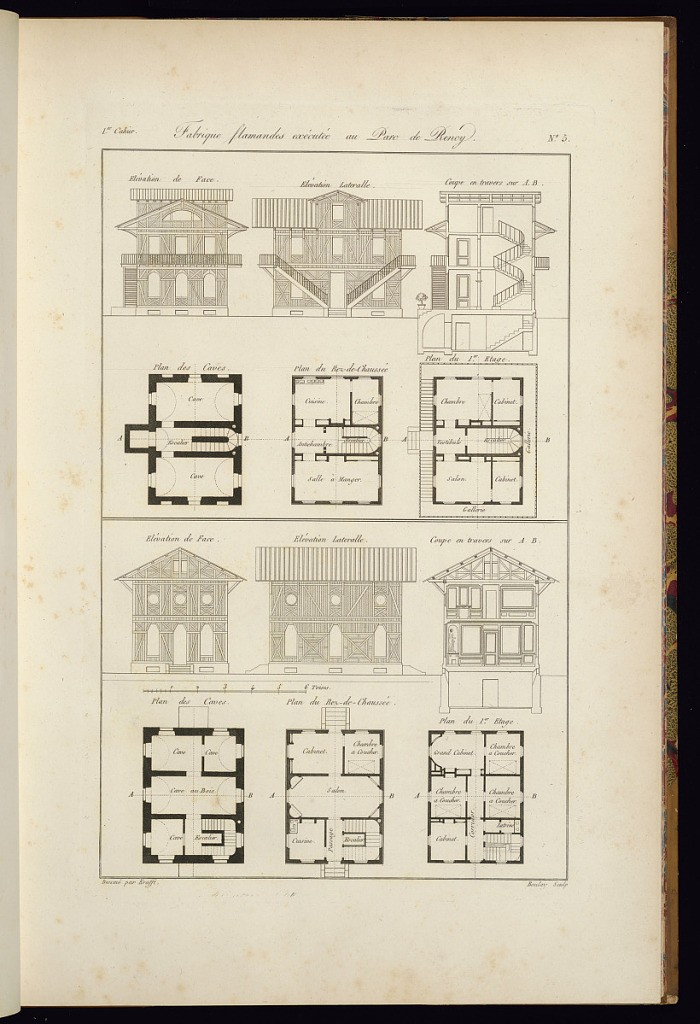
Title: Fabrique flamandes exécutée au Parc de Rency
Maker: Jean-Charles Krafft, French, 1764 - 1833
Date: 1812
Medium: Etching and engraving on paper
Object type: Print
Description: An architectural print illustrating Flemish style buildings built in the park of Rency with four exterior facades, two interior sections, and six floor plans. The plate is titled, numbered, and signed.